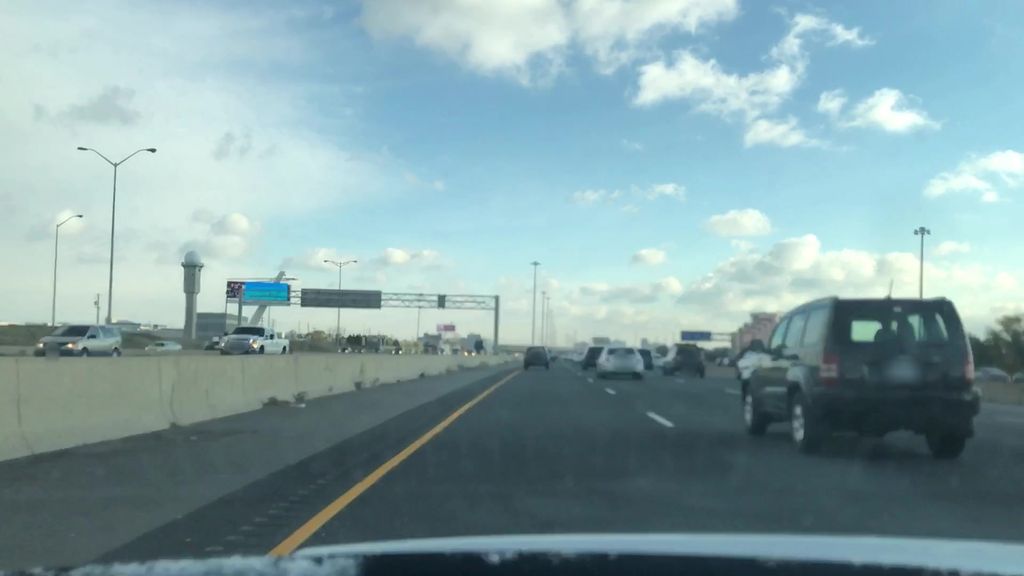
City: toronto